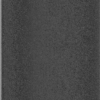
Label: dusty